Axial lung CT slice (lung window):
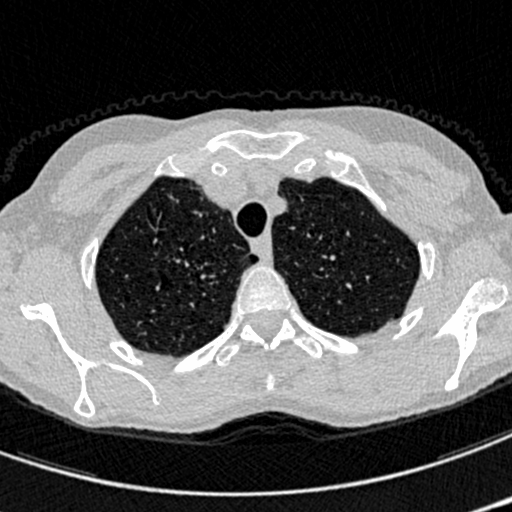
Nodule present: no